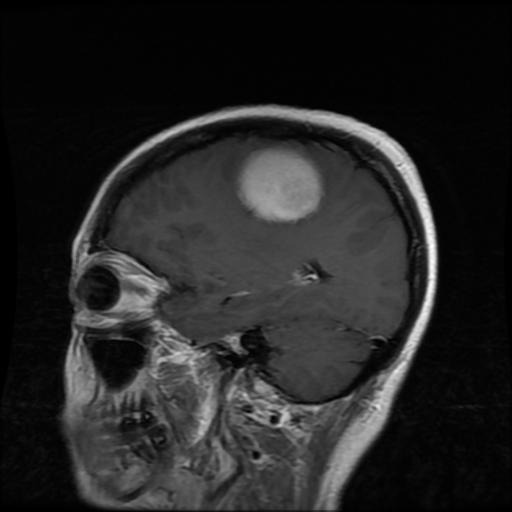
Label: meningioma